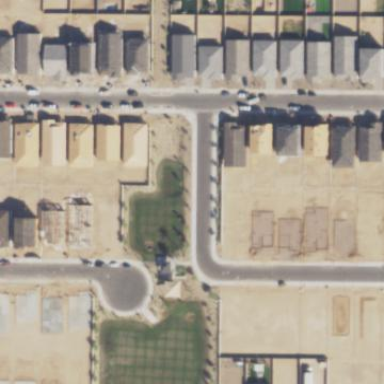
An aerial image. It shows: Residential area composed of single-family homes.